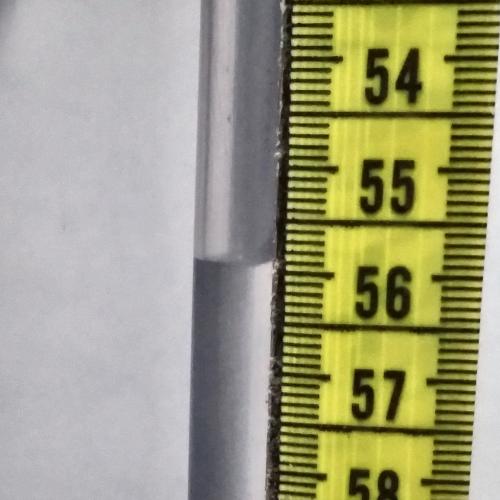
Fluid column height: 55.9 cm